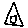
Label: triangle